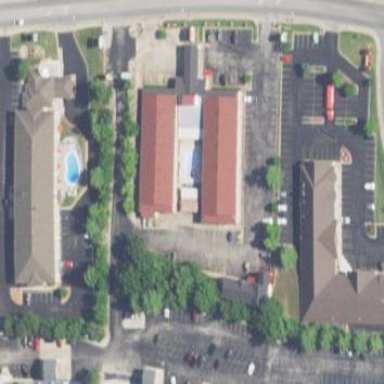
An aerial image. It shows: Hotel building.